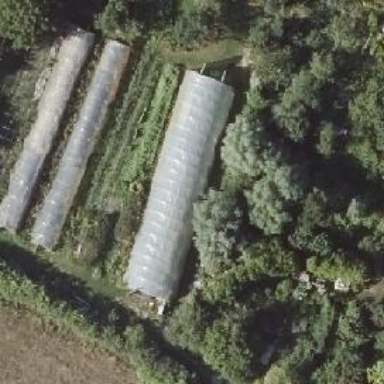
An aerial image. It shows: Greenhouse.